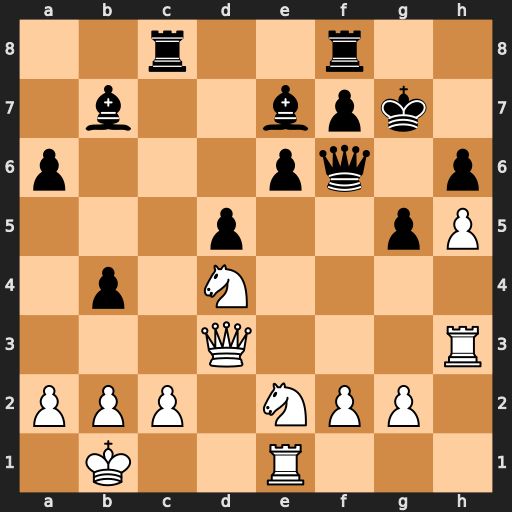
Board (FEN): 2r2r2/1b2bpk1/p3pq1p/3p2pP/1p1N4/3Q3R/PPP1NPP1/1K2R3
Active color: w
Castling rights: -
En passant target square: -
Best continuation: Rf3 Qe5 Re3